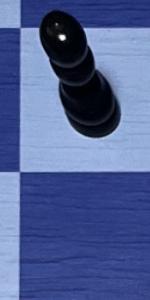
Label: Empty